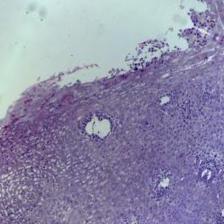
Diagnosis: OSCC